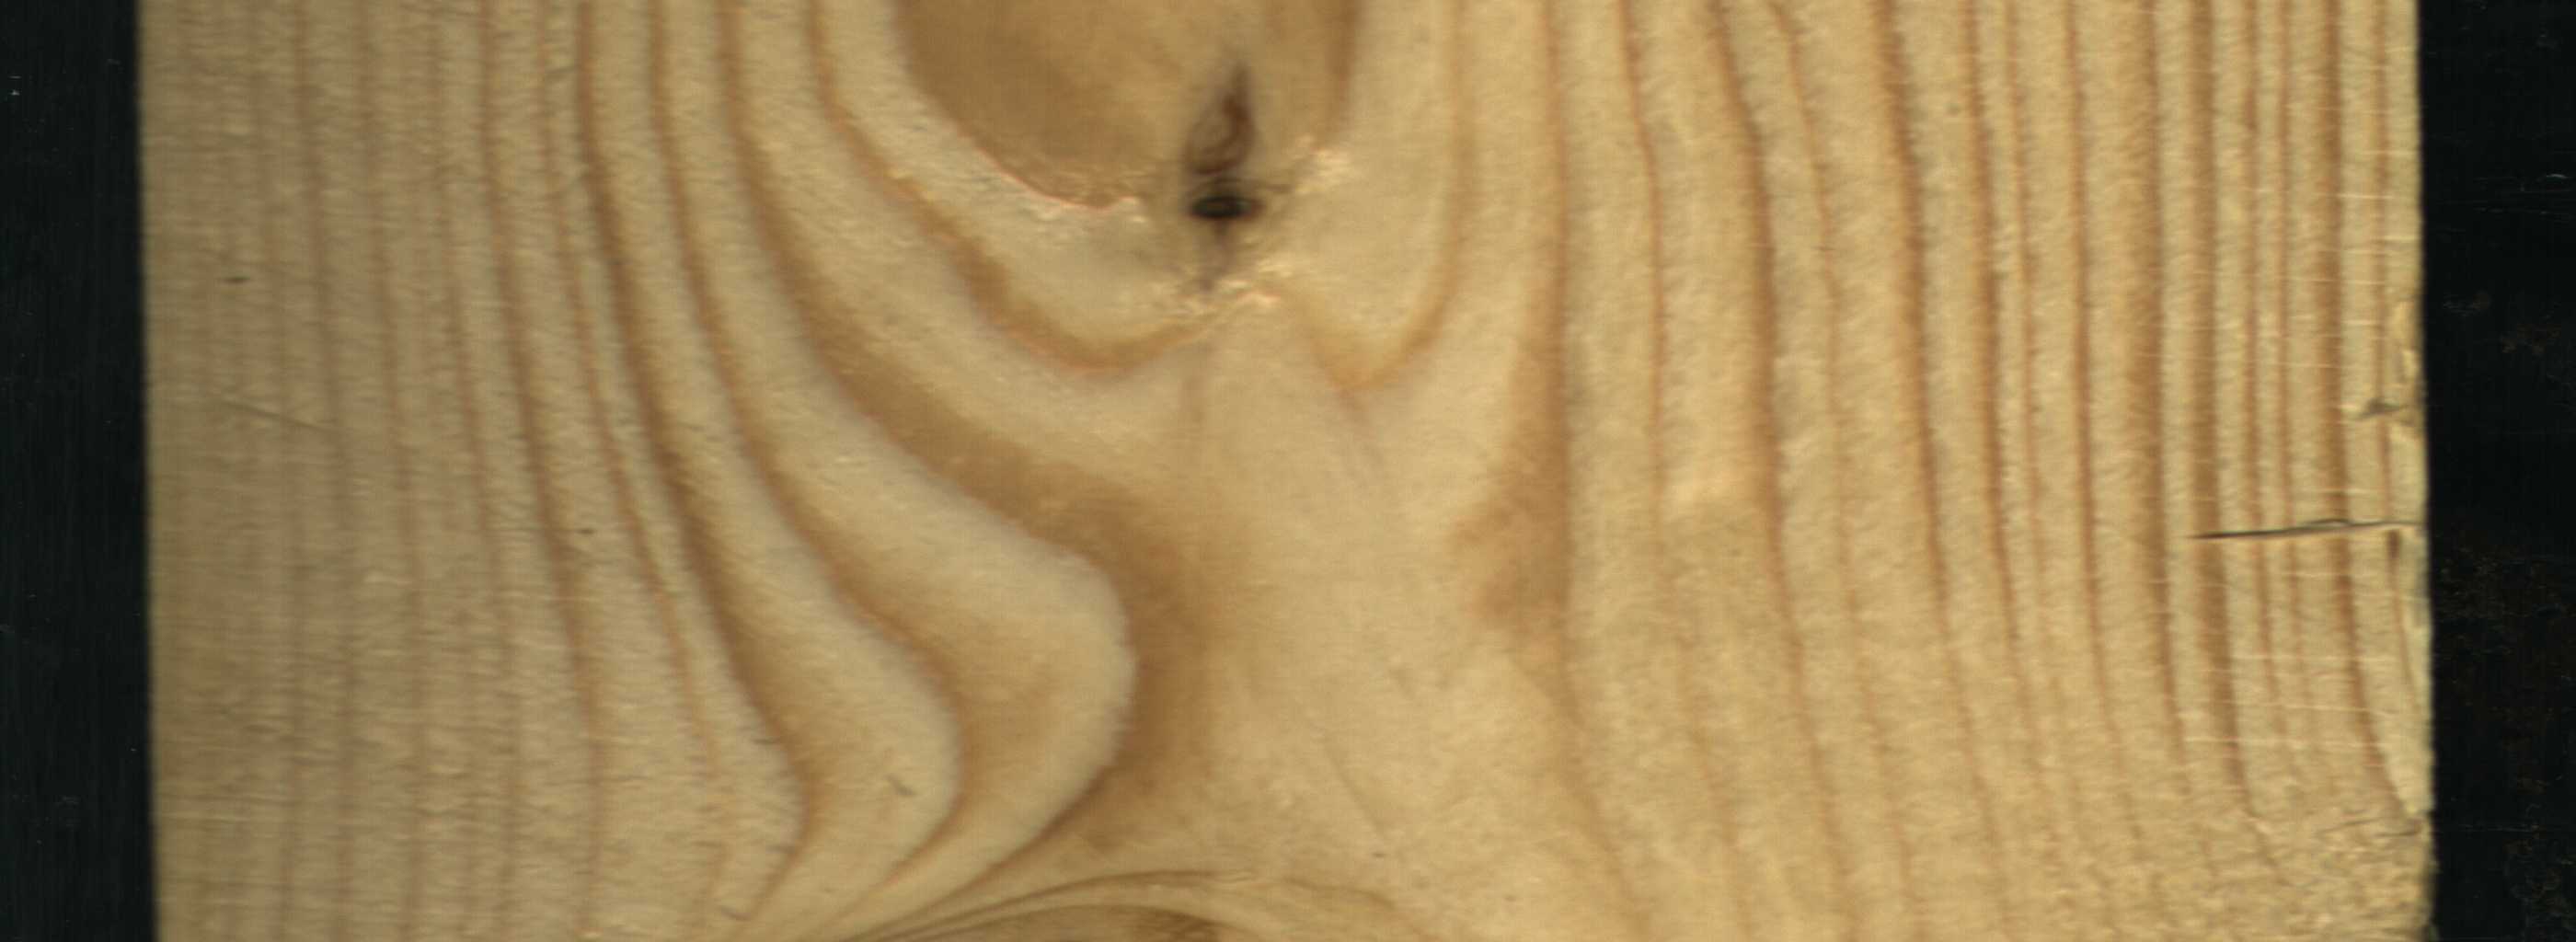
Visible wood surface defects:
Dead_Knot
Live_Knot